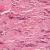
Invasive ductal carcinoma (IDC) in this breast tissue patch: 1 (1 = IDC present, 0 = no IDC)